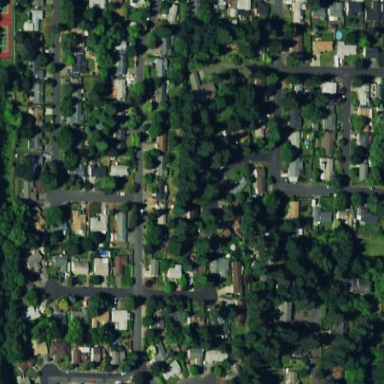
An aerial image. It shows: Single-family residential area.